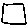
Label: square